Question: I created a tag on the AWS console for one of my EC2 instances.

However, when I look on the server, no such environment variable is set.
The same thing works with elastic beanstalk. 'env' shows the tags I created on the console.
'''
$ env
[...]
DB_PORT=5432
'''
How can I set environment variables in Amazon EC2?
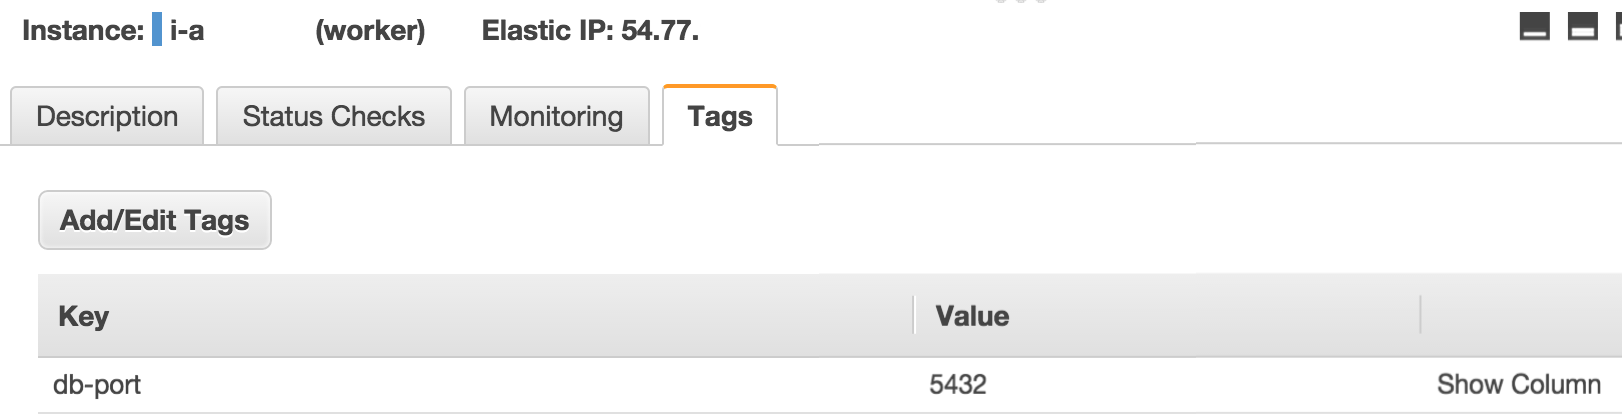
Answer: Following the instructions given by <URL>, I wrote a small shell script. This script uses AWS CLI and 'jq'. It lets you import your AWS instance and AMI tags as shell environment variables.
I hope it can help a few people.
<URL>